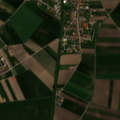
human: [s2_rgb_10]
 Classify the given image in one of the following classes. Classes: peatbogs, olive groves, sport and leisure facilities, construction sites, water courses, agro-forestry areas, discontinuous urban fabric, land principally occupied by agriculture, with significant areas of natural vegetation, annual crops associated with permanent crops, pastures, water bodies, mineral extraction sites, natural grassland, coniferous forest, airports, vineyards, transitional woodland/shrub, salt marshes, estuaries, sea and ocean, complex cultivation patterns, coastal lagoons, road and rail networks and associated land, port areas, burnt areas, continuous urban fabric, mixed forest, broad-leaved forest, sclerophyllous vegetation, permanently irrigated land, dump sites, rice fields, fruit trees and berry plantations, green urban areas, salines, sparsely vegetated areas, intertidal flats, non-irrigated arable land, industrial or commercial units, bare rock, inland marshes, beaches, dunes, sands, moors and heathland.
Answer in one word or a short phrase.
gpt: discontinuous urban fabric, non-irrigated arable land